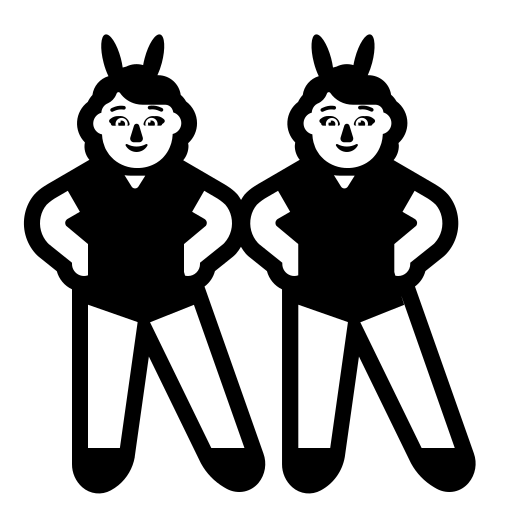
woman with bunny ears high contrast default